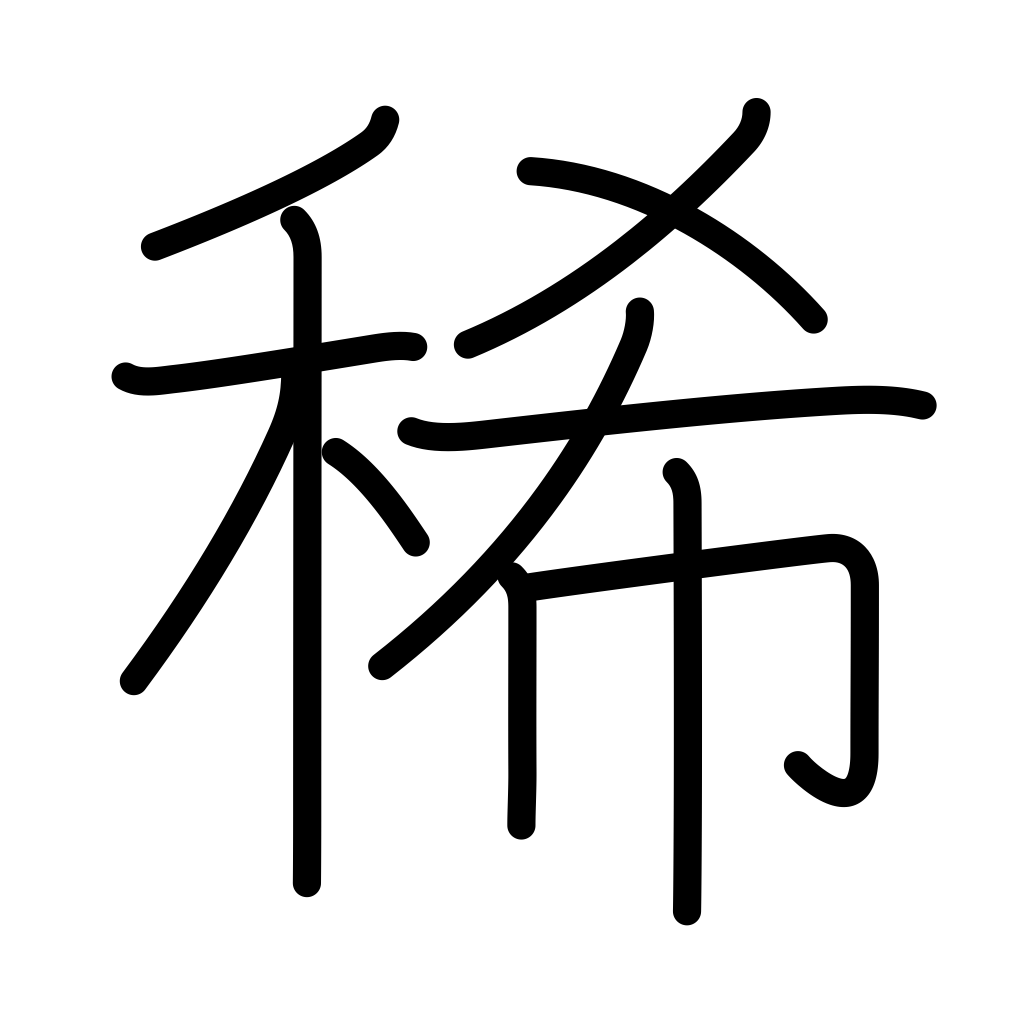
Meaning: rare, phenomenal